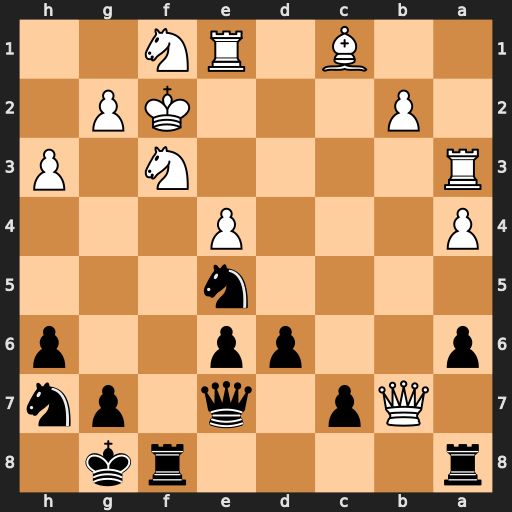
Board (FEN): r4rk1/1Qp1q1pn/p2pp2p/4n3/P3P3/R4N1P/1P3KP1/2B1RN2
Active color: b
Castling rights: -
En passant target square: -
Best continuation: Rfb8 Qxa8 Rxa8